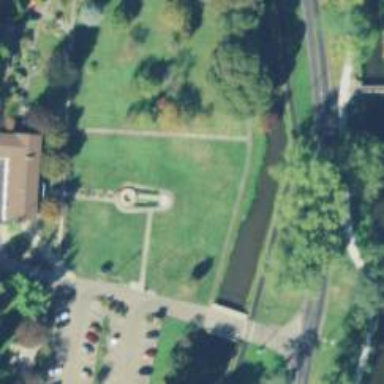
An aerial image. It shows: Memorial site with historic significance.